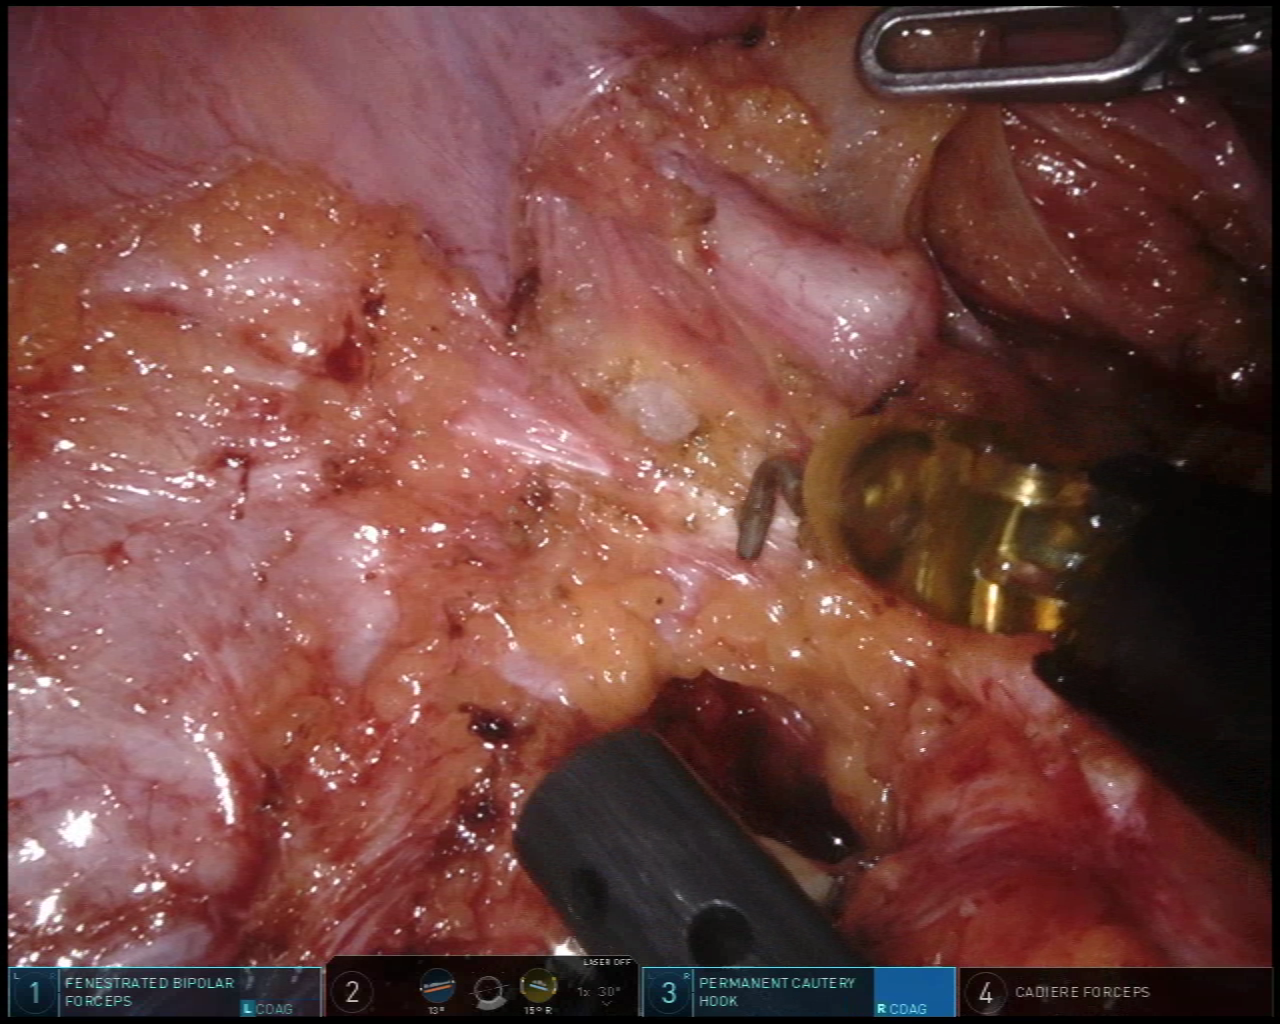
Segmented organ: ureter
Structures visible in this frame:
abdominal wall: yes
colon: no
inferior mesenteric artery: no
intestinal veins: no
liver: no
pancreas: no
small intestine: no
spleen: no
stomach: no
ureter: yes
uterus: no
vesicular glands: no